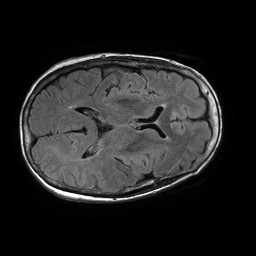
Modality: FLAIR
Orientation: axial
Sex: female
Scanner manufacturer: philips
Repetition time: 11 s
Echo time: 0.125 s